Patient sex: M
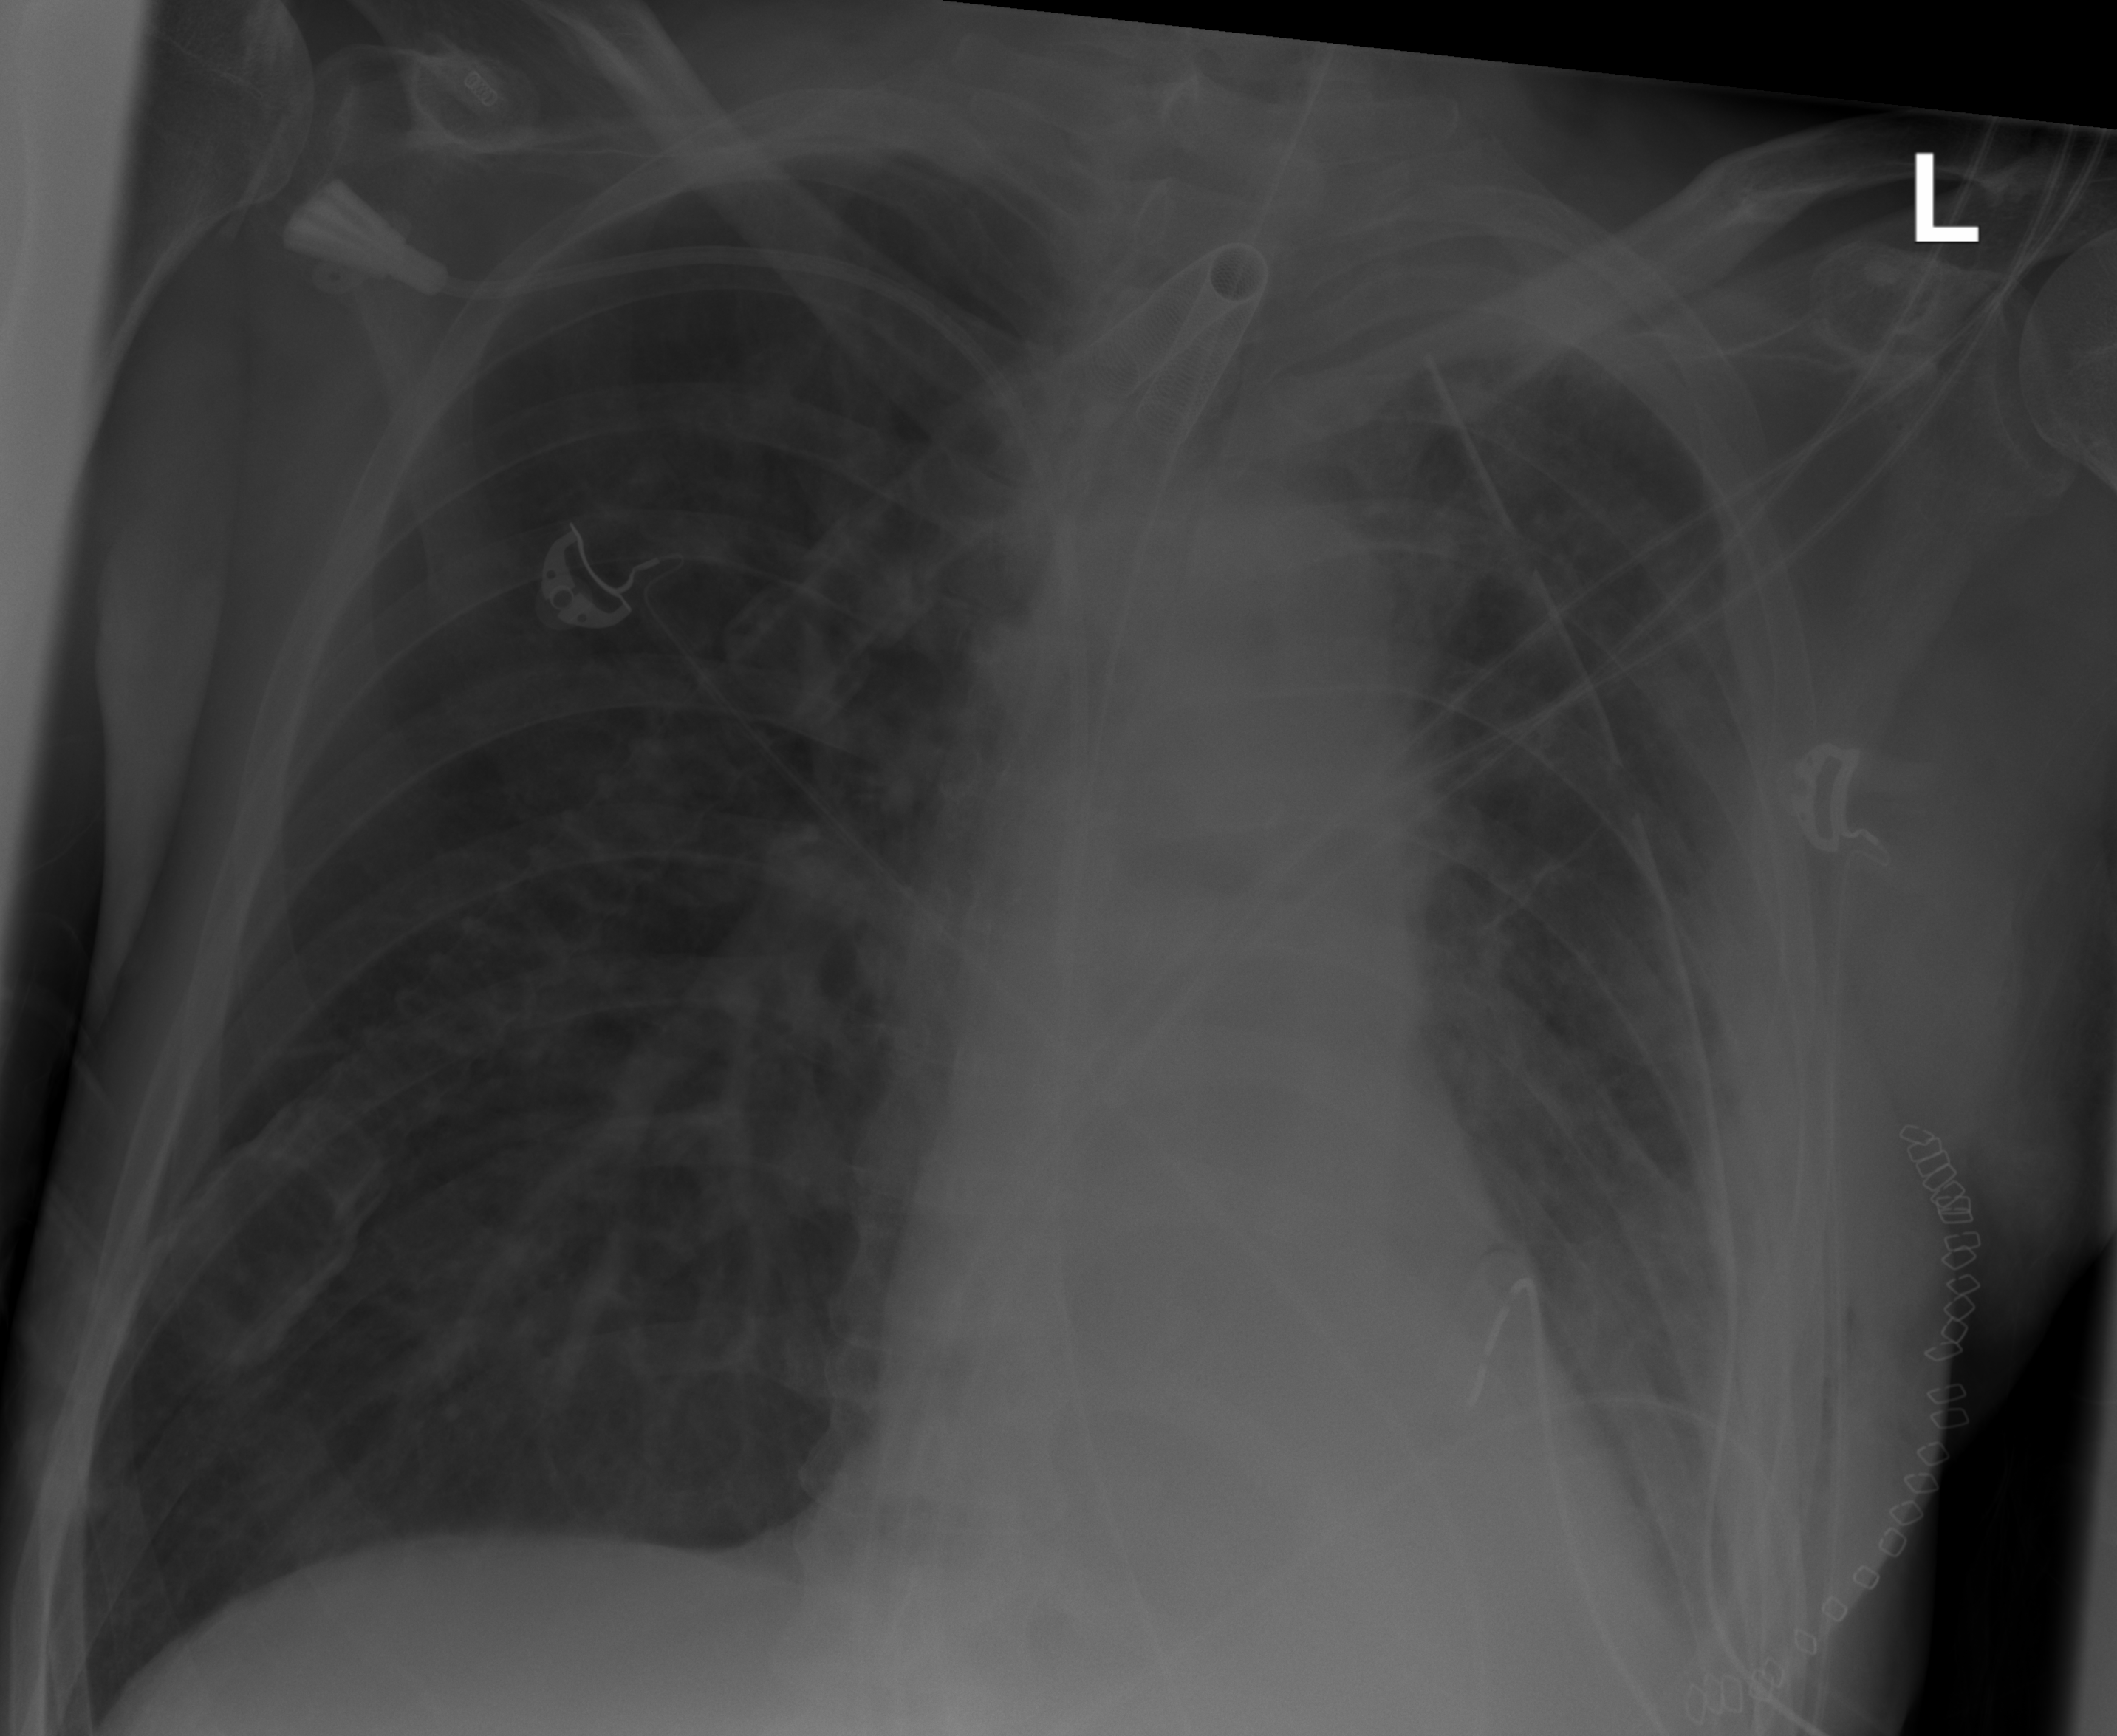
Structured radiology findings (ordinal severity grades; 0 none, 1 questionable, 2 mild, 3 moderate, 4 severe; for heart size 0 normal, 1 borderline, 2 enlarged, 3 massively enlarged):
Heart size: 0
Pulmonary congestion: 0
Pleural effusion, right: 0
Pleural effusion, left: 2
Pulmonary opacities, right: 0
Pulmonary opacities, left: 0
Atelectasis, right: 0
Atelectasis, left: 2